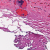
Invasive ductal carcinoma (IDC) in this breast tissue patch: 0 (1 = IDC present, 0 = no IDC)